Question: I've seen many of questions for how to add 'TextView' in a 'RelativeLayout' programatically, but everybody adding it in 'LinearLayout' with orientation vertical. Can any one suggest me or give me a link that how to add multiple 'TextView' in 'RelativeLayout' at right until it has space and then change the line.
I want a layout like this..

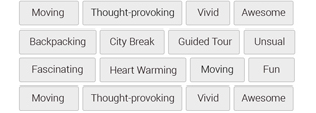
Answer: May be this works for you !
You can customize <URL> for your need. Customizing by setting background to transparent, and editable to false.
-> Or you can use any other library which is used for displaying emoticon in EditText and customize it according to your need. Like <URL>